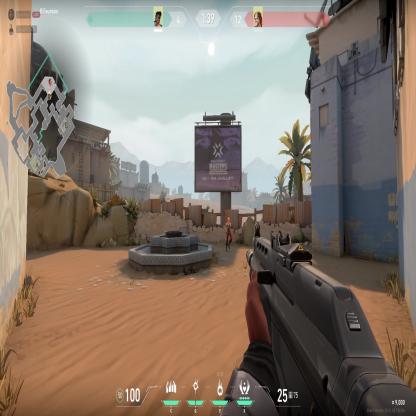
Label: enemy